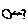
Label: circle